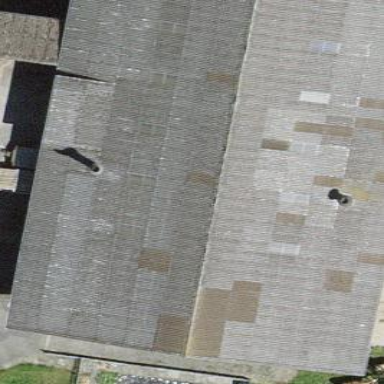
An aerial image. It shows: Barn.